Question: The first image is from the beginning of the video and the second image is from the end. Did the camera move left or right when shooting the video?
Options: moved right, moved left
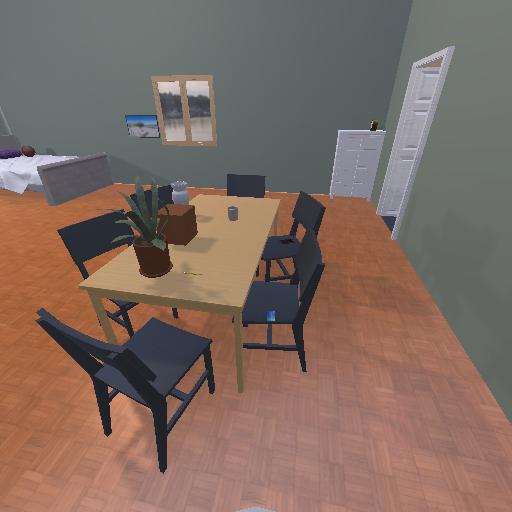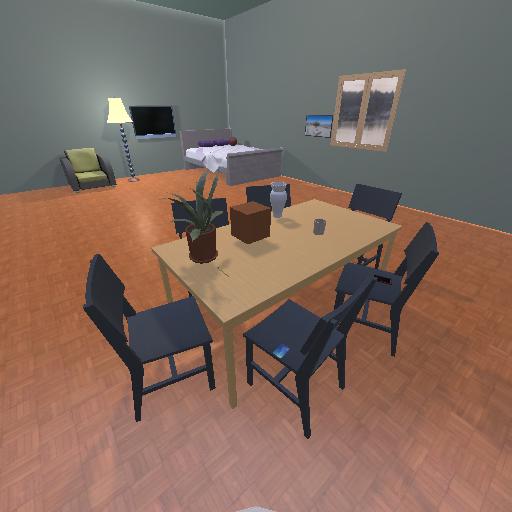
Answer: moved right